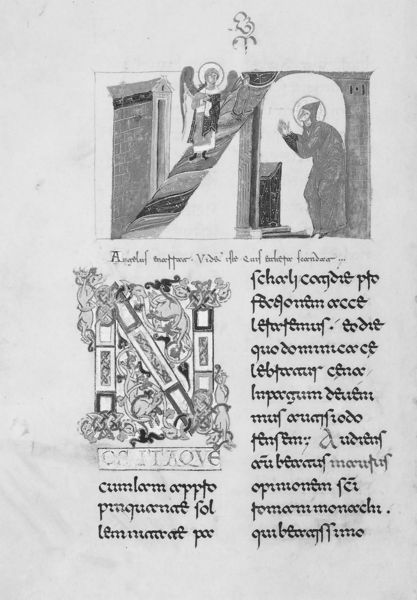
Titel: Cod. Vat. Lat. 1202, Das Lektionar des Desiderius von Montecassino
Institution: Vatikan, Biblioteca Apostolica Vaticana
Schlagwörter: flügel, mann, vogel, weiß, fenster, schwarz, zimmer, haus, tier, malerei, ornament, bibel, signatur, gotik, turm, engel, schrift, bogen, rundbogen, treppe, buch, religion, druck, schwarz weiss, seite, text, buchstabe, buchstaben, initiale, beten, gebet, pult, buchseite, pergament, heiligenschein, gotisch, mittelalter, romanik, mönch, heiliger, zipfelmütze, handschrift, kaputze, verkündigung, latein, buchmalerei, himmelsleiter, jakob, inkunabel, vers, codex, kaligraphie, kodex, windungen, faktur, buchkunst, mitelalter, n, religon, exlibris, caligraphie, itaque, nos itaque, initioale